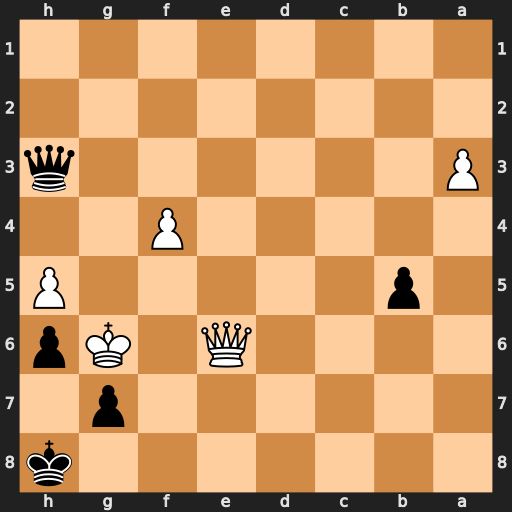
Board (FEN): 7k/6p1/4Q1Kp/1p5P/5P2/P6q/8/8
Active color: b
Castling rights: -
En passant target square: -
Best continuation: Qxe6#